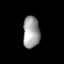
Tissue: lung
Cell type: Endothelial cells
Senescence score: 0.5767
Nuclear area (px): 519
Mean DAPI intensity: 159.241